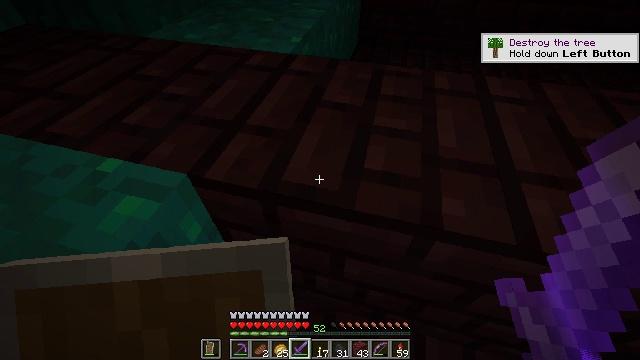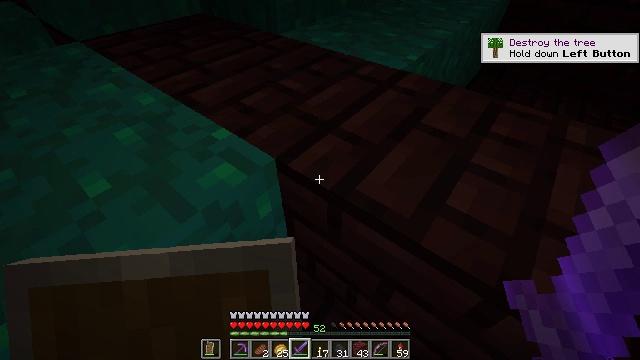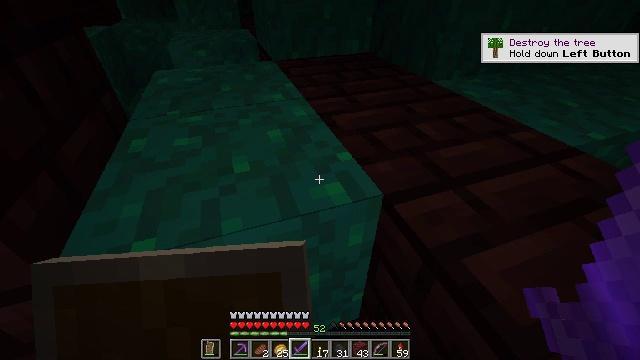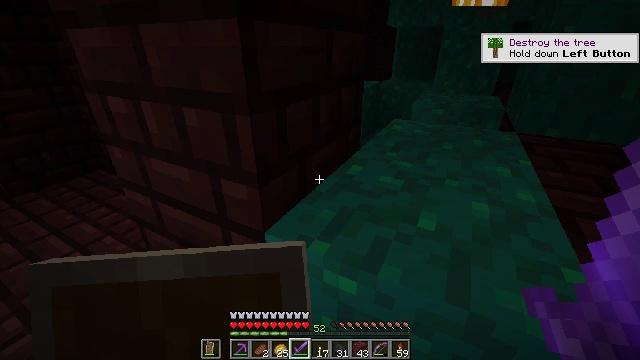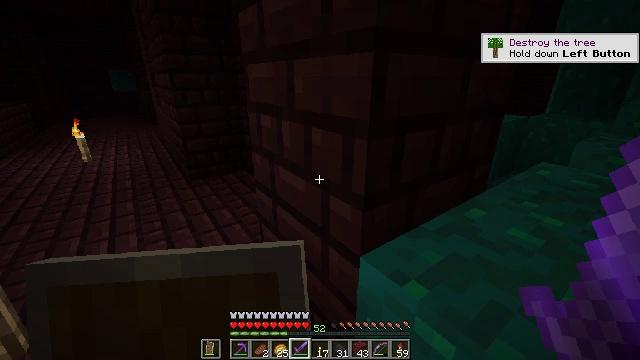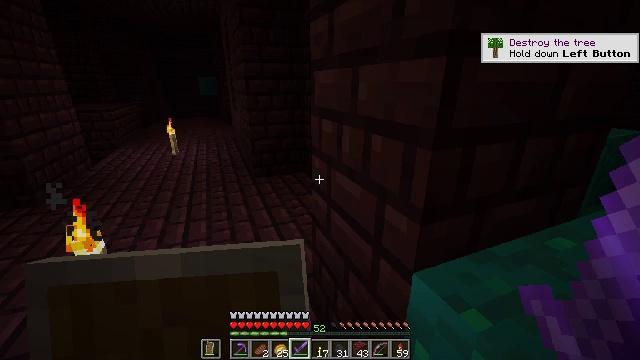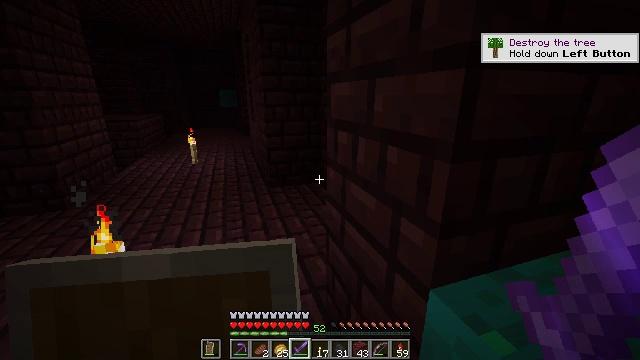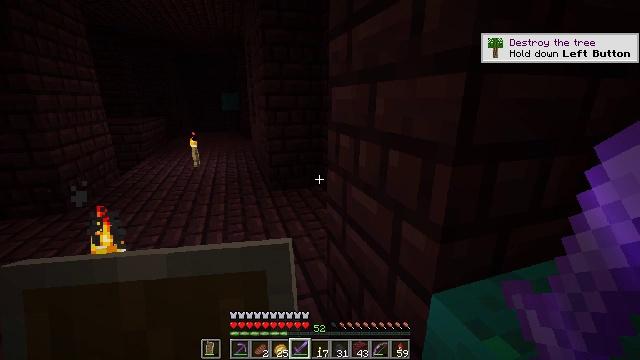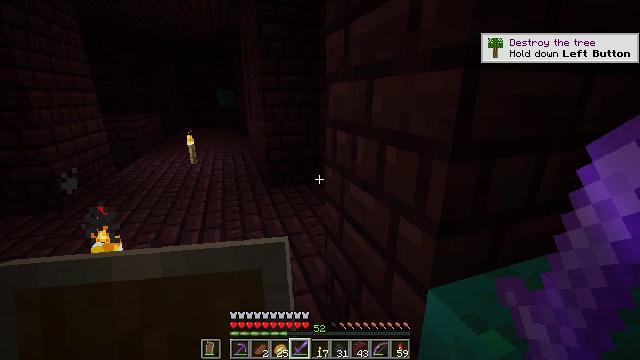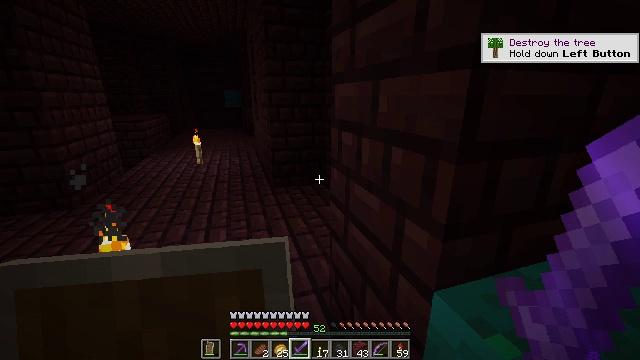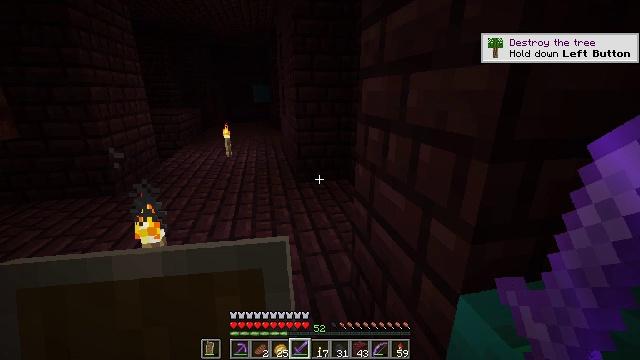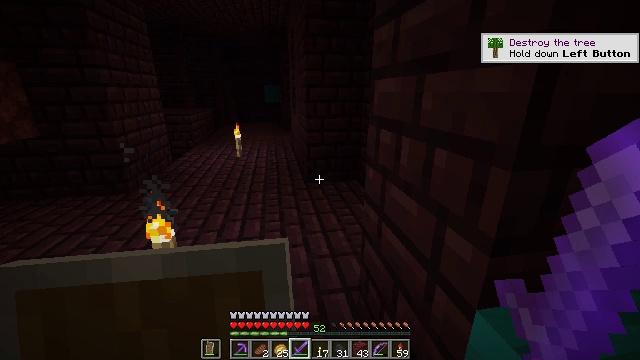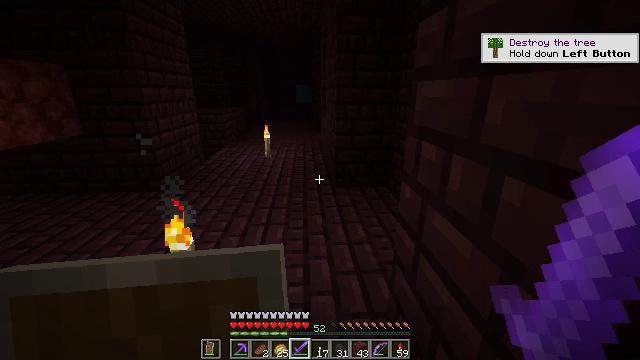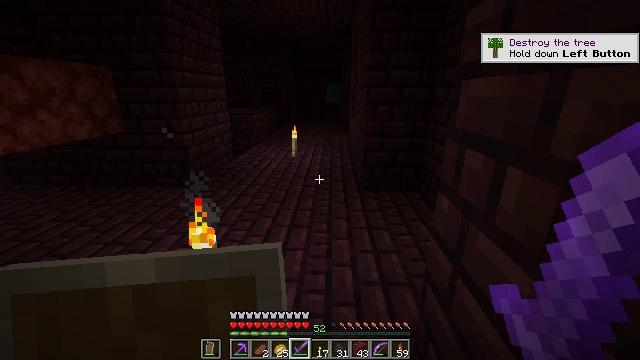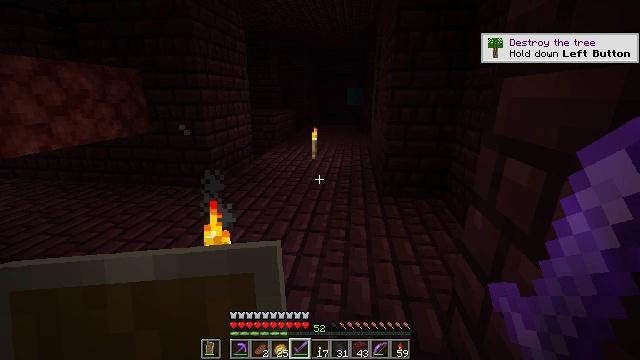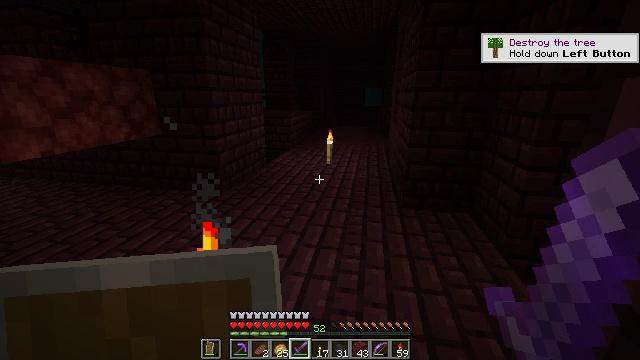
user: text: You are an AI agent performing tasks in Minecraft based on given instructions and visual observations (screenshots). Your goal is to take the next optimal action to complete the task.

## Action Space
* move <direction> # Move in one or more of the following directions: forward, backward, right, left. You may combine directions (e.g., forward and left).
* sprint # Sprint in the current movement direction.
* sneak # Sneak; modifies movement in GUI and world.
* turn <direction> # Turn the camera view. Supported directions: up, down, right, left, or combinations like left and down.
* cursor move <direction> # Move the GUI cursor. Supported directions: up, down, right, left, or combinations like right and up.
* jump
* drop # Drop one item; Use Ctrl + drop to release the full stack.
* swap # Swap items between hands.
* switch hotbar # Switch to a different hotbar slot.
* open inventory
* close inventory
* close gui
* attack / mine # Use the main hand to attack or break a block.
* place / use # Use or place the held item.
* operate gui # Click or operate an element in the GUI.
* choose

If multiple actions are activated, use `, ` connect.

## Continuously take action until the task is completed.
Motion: motion action
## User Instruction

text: Clear the fire from the area.
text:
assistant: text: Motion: turn left and up
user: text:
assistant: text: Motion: turn left and up
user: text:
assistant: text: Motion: turn left and up
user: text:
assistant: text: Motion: turn left and up
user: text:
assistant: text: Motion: turn left and up
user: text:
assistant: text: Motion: turn left and up
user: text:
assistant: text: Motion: no_op
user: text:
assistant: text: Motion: no_op
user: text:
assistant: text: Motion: turn left
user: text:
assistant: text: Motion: turn left and down
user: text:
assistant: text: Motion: move forward, turn left
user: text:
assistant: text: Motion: move forward, turn left
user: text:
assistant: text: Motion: move forward, turn left
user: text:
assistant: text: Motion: move forward, turn left
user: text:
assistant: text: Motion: move forward, turn left
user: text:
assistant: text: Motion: move forward, turn left
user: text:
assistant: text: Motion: move forward, turn left
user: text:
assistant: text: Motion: move forward, turn left
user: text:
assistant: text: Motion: move forward, turn left and up
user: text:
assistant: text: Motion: move forward, turn left and up
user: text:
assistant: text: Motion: move forward, turn left and up
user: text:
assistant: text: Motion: move forward, turn left
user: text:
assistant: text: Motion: move forward and move right, turn left
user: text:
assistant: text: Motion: move forward and move right, turn left
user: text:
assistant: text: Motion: move forward and move right, turn left
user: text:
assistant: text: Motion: move forward, turn left
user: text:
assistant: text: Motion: move forward, turn left
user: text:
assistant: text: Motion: move forward and move left, turn left
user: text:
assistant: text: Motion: move forward and move left, turn left
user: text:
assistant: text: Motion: move forward and move left